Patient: sex F, age 26
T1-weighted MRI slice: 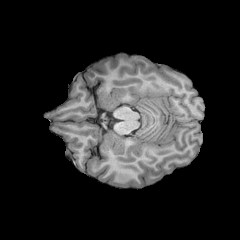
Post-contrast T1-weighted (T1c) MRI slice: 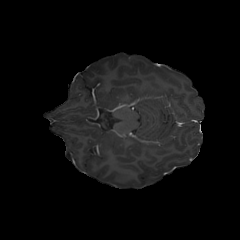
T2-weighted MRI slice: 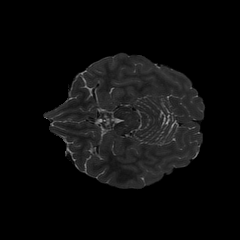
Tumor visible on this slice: no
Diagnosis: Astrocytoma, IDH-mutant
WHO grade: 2